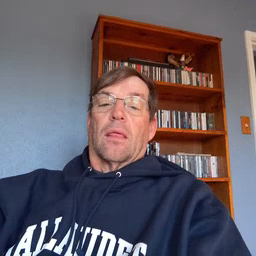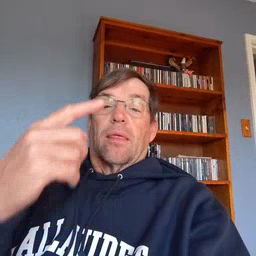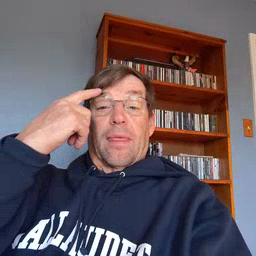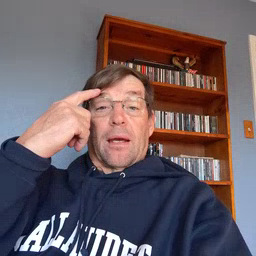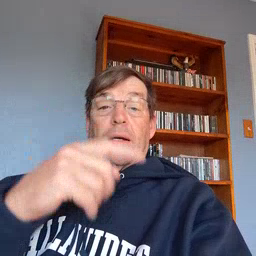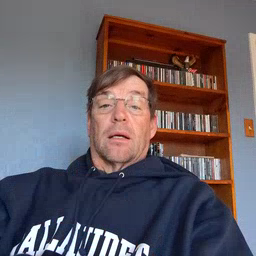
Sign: think